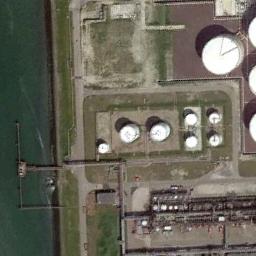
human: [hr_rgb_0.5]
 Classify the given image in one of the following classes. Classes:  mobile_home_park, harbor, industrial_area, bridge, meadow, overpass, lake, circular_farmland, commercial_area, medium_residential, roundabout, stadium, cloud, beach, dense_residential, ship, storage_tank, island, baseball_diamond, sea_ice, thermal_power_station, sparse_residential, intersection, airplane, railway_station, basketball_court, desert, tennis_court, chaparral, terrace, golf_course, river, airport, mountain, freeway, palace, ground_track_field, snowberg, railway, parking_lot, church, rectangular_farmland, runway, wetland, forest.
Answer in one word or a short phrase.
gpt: storage_tank